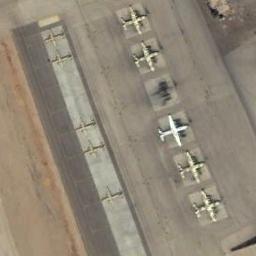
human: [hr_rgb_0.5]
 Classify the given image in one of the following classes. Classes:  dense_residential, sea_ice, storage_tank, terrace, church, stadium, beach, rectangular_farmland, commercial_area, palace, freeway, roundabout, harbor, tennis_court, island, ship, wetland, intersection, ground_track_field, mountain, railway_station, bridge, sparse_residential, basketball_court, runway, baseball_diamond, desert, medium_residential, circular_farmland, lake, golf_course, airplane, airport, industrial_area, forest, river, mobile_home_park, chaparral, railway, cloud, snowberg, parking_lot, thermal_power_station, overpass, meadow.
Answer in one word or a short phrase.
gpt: airplane